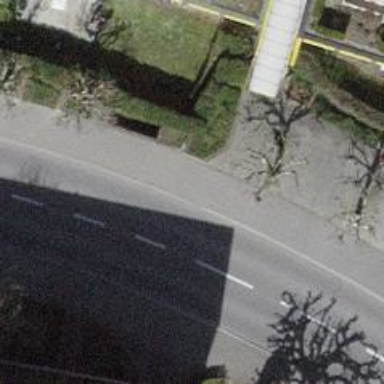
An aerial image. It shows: Sidewalk.